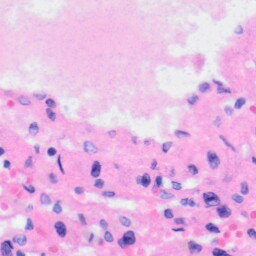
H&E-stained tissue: Liver